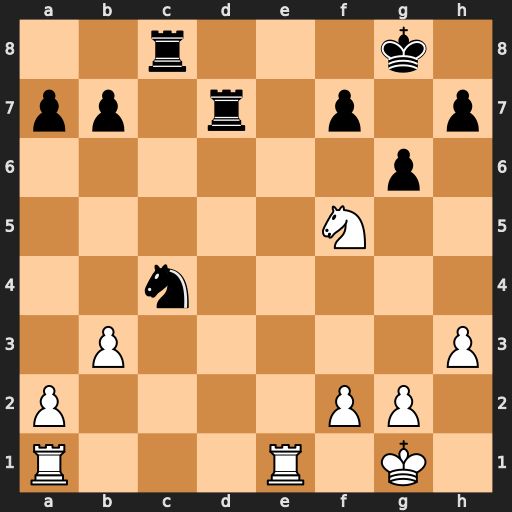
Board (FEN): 2r3k1/pp1r1p1p/6p1/5N2/2n5/1P5P/P4PP1/R3R1K1
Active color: w
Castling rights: -
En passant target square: -
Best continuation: Ne7+ Rxe7 Rxe7